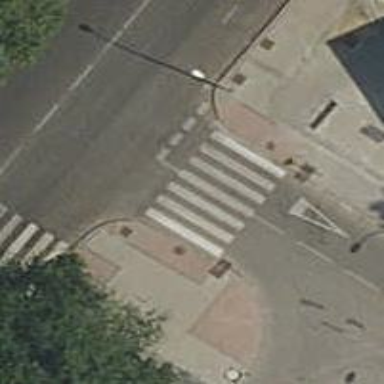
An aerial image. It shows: Zebra crossing on the road.